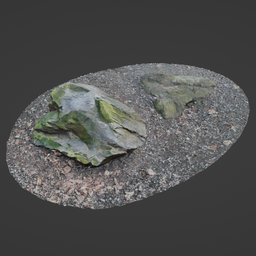
Label: nature